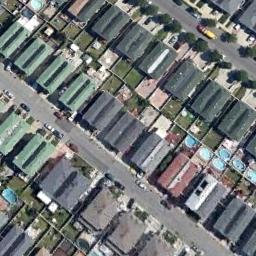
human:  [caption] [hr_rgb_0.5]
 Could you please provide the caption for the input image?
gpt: The dense residential is next to the road with some cars .

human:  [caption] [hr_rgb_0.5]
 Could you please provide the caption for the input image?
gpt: There are many houses and almost no vacant land .

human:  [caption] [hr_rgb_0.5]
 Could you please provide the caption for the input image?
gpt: There are many roads and neatly arranged houses and trees and large lawns in densely populated areas .

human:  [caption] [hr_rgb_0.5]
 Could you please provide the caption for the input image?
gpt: There are black buildings and some green buildings on dense residential area .

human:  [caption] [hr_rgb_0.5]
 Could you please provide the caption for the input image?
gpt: A dense residential area has lots of medium residences arranged neatly and some roads go through the residential area .